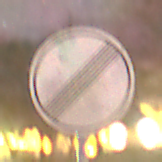
Verkehrszeichen: EndeSaemtlicherBegrenzungen
Umgebung: Outdoor, Suburban
Tageszeit: Night
Wetter: Clear
Licht: Artificial
Jahreszeit: NotSpecified
Kontrast: HighContrast